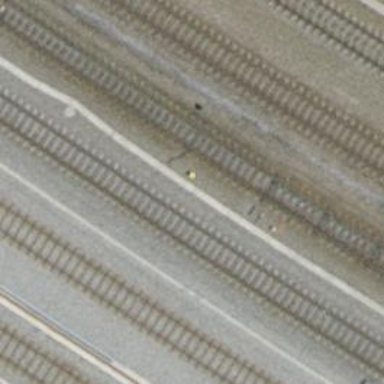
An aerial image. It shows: Railway switch with the turnout side on the left.